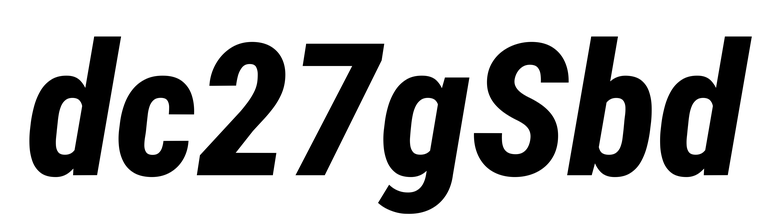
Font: Roboto-Italic_Condensed_ExtraBold_Italic